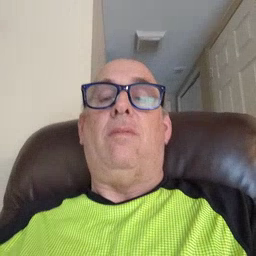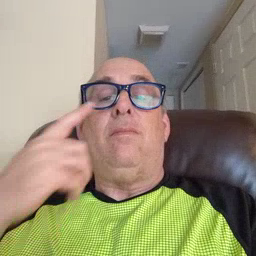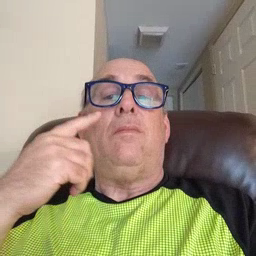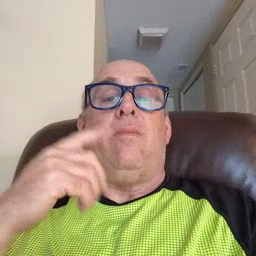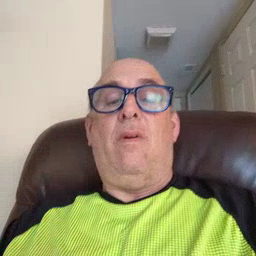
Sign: cry